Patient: sex F, age 75
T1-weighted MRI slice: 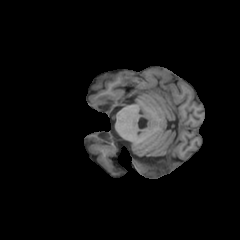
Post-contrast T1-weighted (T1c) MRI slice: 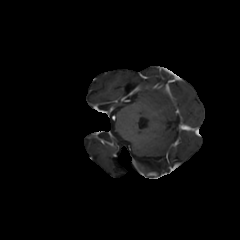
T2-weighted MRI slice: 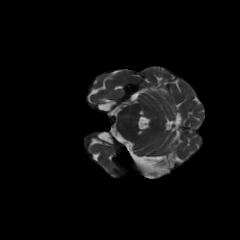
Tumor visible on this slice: no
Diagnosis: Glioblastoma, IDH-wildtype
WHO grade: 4